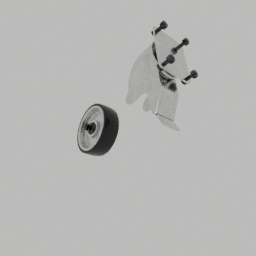
Label: mechanical